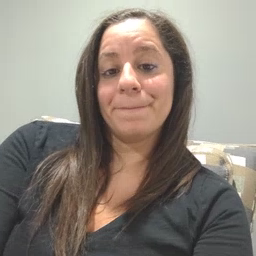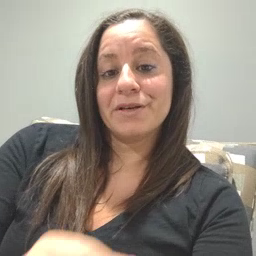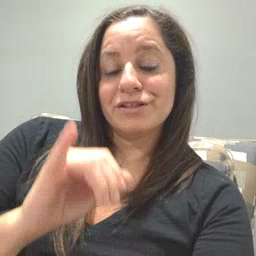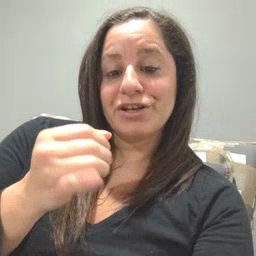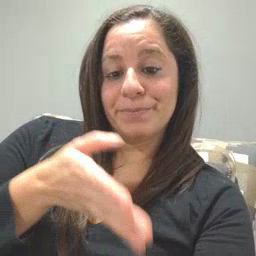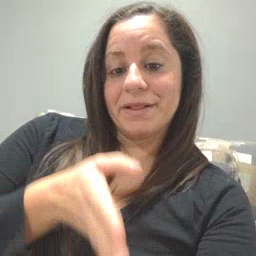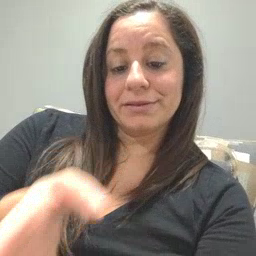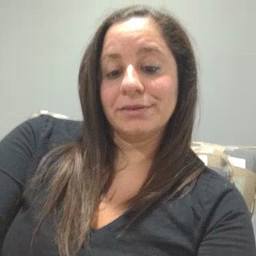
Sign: jeans